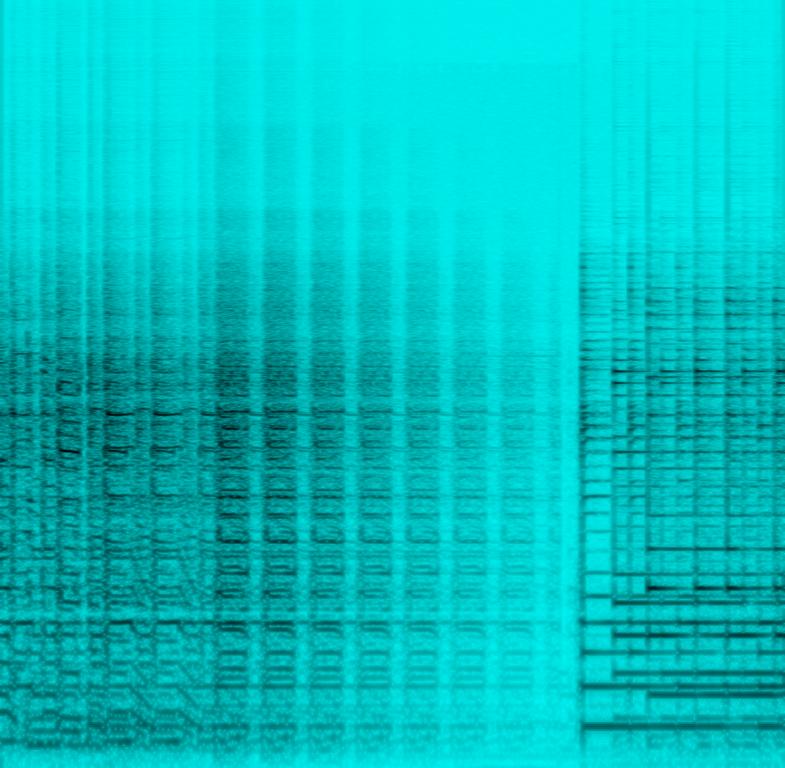
This is an instrumental rock-sounding gear showcase jam. There is an electric guitar playing improvised disconnected riffs with varying accentuations. There is an echo delay pedal being used on the guitar that makes the notes being played echo repeatedly in a fading manner. Due to the usage of numerous riffs, an electric guitar sample could be lifted from this piece to be used in a beat.